【题型】证明题　【知识点】立体几何　【难度】medium
如图所示，平面 $ACEF \perp$ 平面 $ABCD$，且四边形 $ACEF$ 为矩形，在四边形 $ABCD$ 中，$\angle ADC=120^{\circ}$，$AB=2AD=2CD=2BC=6$。

(1) 证明：平面 $BCE \perp$ 平面 $ACEF$；

(2) 若 $\overrightarrow{FG}=2\overrightarrow{GE}$，直线 $BF$ 与平面 $ACEF$ 所成角的正弦值为 $\frac{\sqrt{3}}{4}$，求二面角 $F-BD-G$ 的余弦值。
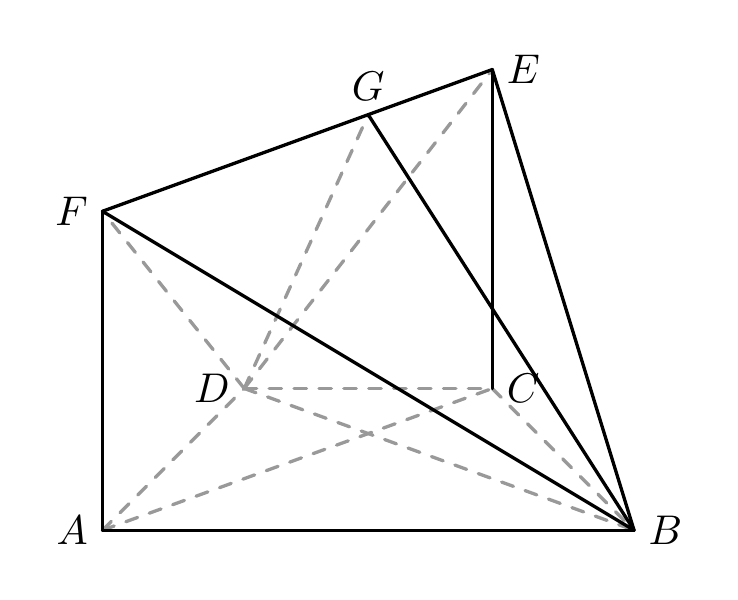
【解答】
\textbf{【详解】}
\textbf{(1) 证明：}
$\because AB=2AD=2DC=2BC=6$，$\angle ADC=120^{\circ}$，
$\therefore AD=DC=BC=3$，$AC=3\sqrt{3}$，
$\therefore AC^{2}+BC^{2}=AB^{2}$，$\therefore AC \perp BC$，
$\because$ 平面 $ACEF \perp$ 平面 $ABCD$，平面 $ACEF \cap$ 平面 $ABCD = AC$，
又 $\because BC \subset$ 平面 $ABCD$，$\therefore BC \perp$ 平面 $ACEF$，
又 $\because BC \subset$ 平面 $BCE$，$\therefore$ 平面 $BCE \perp$ 平面 $ACEF$。

\textbf{(2)}
由 (1) 可知 $BC \perp$ 平面 $ACEF$，
则 $\angle CFB$ 为直线 $FB$ 与平面 $ACEF$ 所成的角，
令 $EC=a$，则 $BE=\sqrt{a^{2}+9}$，$FC=\sqrt{a^{2}+27}$，$FB=\sqrt{a^{2}+36}$，
在 $Rt\triangle CFB$ 中，$\sin \angle CFB = \frac{CB}{FB} = \frac{3}{\sqrt{a^{2}+36}} = \frac{\sqrt{3}}{4}$，
$\therefore a=2\sqrt{3}$，即 $EC=AF=2\sqrt{3}$，

以点 $C$ 为坐标原点，分别以 $\overrightarrow{CA}$，$\overrightarrow{CB}$，$\overrightarrow{CE}$ 为 $x, y, z$ 轴的正方向建立空间直角坐标系，
则 $B(0,3,0)$，$D\left(\frac{3\sqrt{3}}{2}, -\frac{3}{2}, 0\right)$，$F(3\sqrt{3}, 0, 2\sqrt{3})$，$E(0,0,2\sqrt{3})$，
由 $\overrightarrow{FG}=2\overrightarrow{GE}$，得 $G(\sqrt{3}, 0, 2\sqrt{3})$，
$\therefore \overrightarrow{BD}=\left(\frac{3\sqrt{3}}{2}, -\frac{9}{2}, 0\right)$，$\overrightarrow{BF}=(3\sqrt{3}, -3, 2\sqrt{3})$，$\overrightarrow{BG}=(\sqrt{3}, -3, 2\sqrt{3})$，

令平面 $BDF$ 的法向量为 $\vec{n_1}=(x_1, y_1, z_1)$，
则 $\begin{cases} \vec{n_1} \perp \overrightarrow{BD} \\ \vec{n_1} \perp \overrightarrow{BF} \end{cases}$，则 $\begin{cases} \vec{n_1} \cdot \overrightarrow{BD} = 0 \\ \vec{n_1} \cdot \overrightarrow{BF} = 0 \end{cases}$，则 $\begin{cases} \frac{3\sqrt{3}}{2}x_1 - \frac{9}{2}y_1 = 0 \\ 3\sqrt{3}x_1 - 3y_1 + 2\sqrt{3}z_1 = 0 \end{cases}$，
令 $x_1=\sqrt{3}$，则 $y_1=1$，$z_1=-\sqrt{3}$，则 $\vec{n_1}=(\sqrt{3}, 1, -\sqrt{3})$，

令平面 $BDG$ 的法向量为 $\vec{n_2}=(x_2, y_2, z_2)$，
则 $\begin{cases} \vec{n_2} \perp \overrightarrow{BD} \\ \vec{n_2} \perp \overrightarrow{BG} \end{cases}$，则 $\begin{cases} \vec{n_2} \cdot \overrightarrow{BD} = 0 \\ \vec{n_2} \cdot \overrightarrow{BG} = 0 \end{cases}$，则 $\begin{cases} \frac{3\sqrt{3}}{2}x_2 - \frac{9}{2}y_2 = 0 \\ \sqrt{3}x_2 - 3y_2 + 2\sqrt{3}z_2 = 0 \end{cases}$，
令 $x_2=\sqrt{3}$，则 $y_2=1$，$z_2=0$，则 $\vec{n_2}=(\sqrt{3}, 1, 0)$，

由已知可知二面角 $F-BD-G$ 为锐二面角，令其大小为 $\theta$，
则 $\cos \theta = |\cos \langle \vec{n_1}, \vec{n_2} \rangle| = \frac{|\vec{n_1} \cdot \vec{n_2}|}{|\vec{n_1}||\vec{n_2}|} = \frac{4}{2\sqrt{7}} = \frac{2\sqrt{7}}{7}$，
故二面角 $F-BD-G$ 的余弦值为 $\frac{2\sqrt{7}}{7}$。

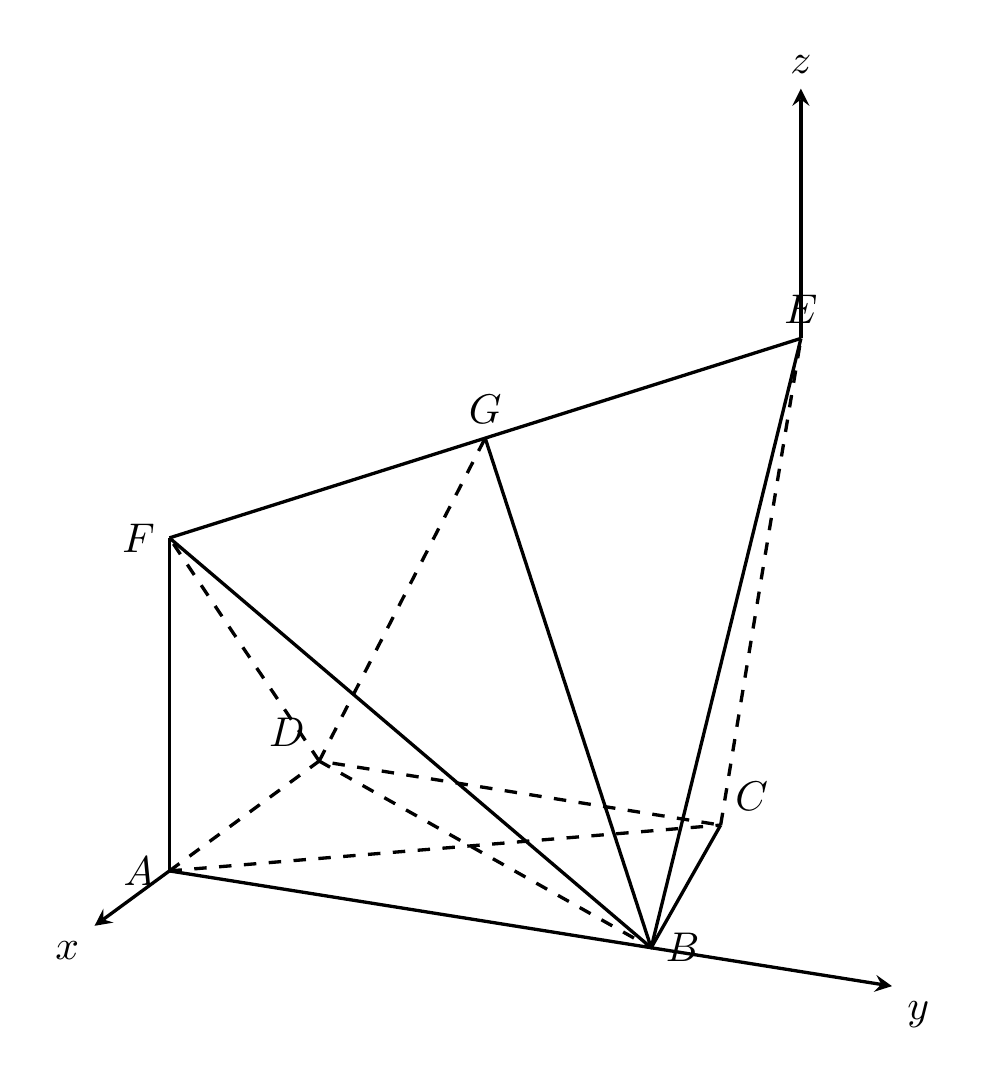